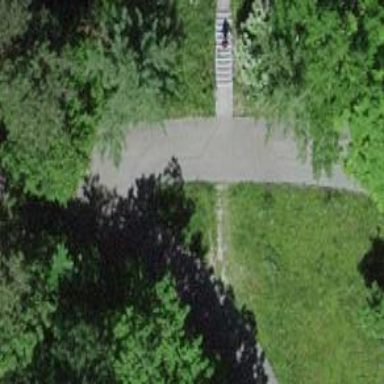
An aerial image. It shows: Paved footway.